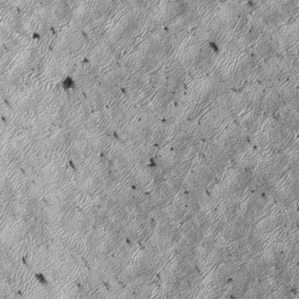
Label: frost